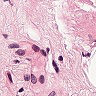
Metastatic tissue present: no